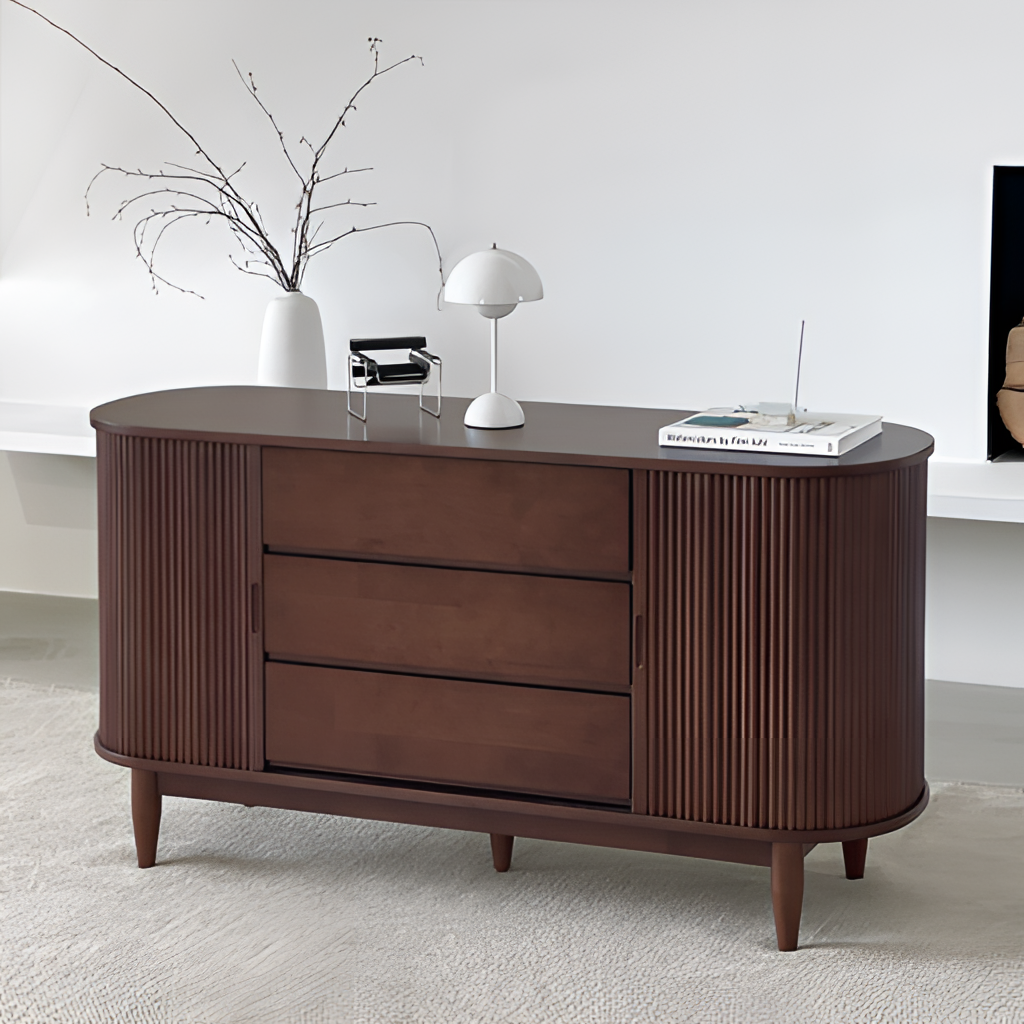
living room, wood dresser, carpet flooring, with plain pattern, modern, white paint wallpaper, with solid pattern